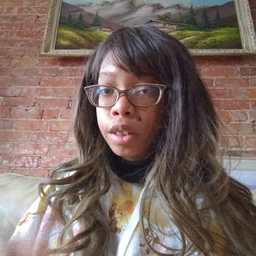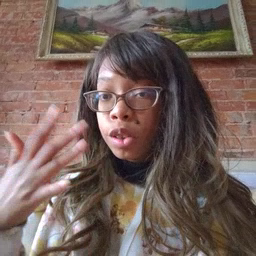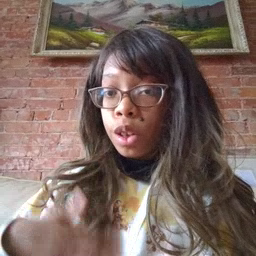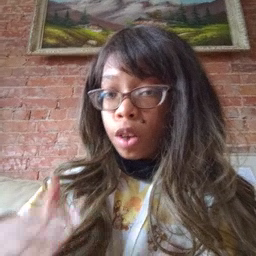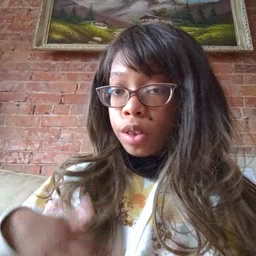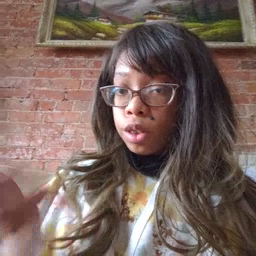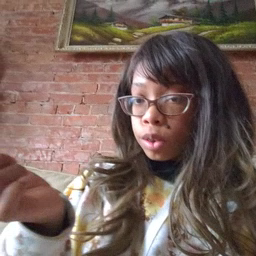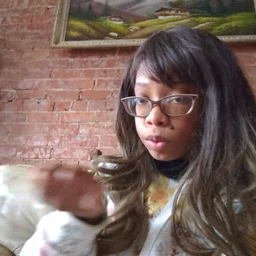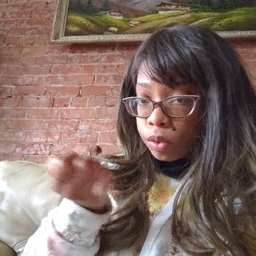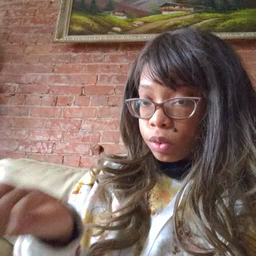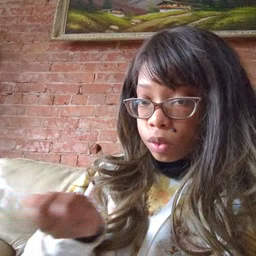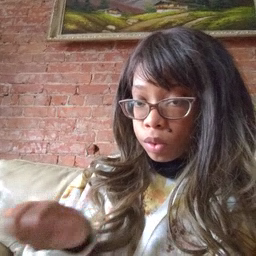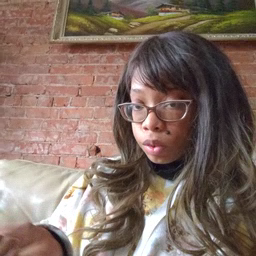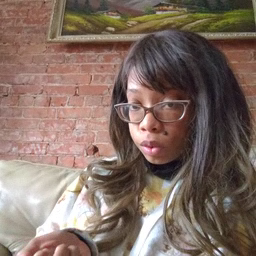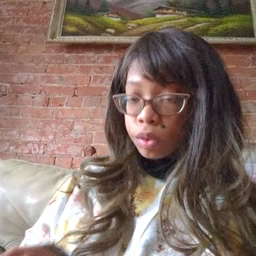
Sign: drawer